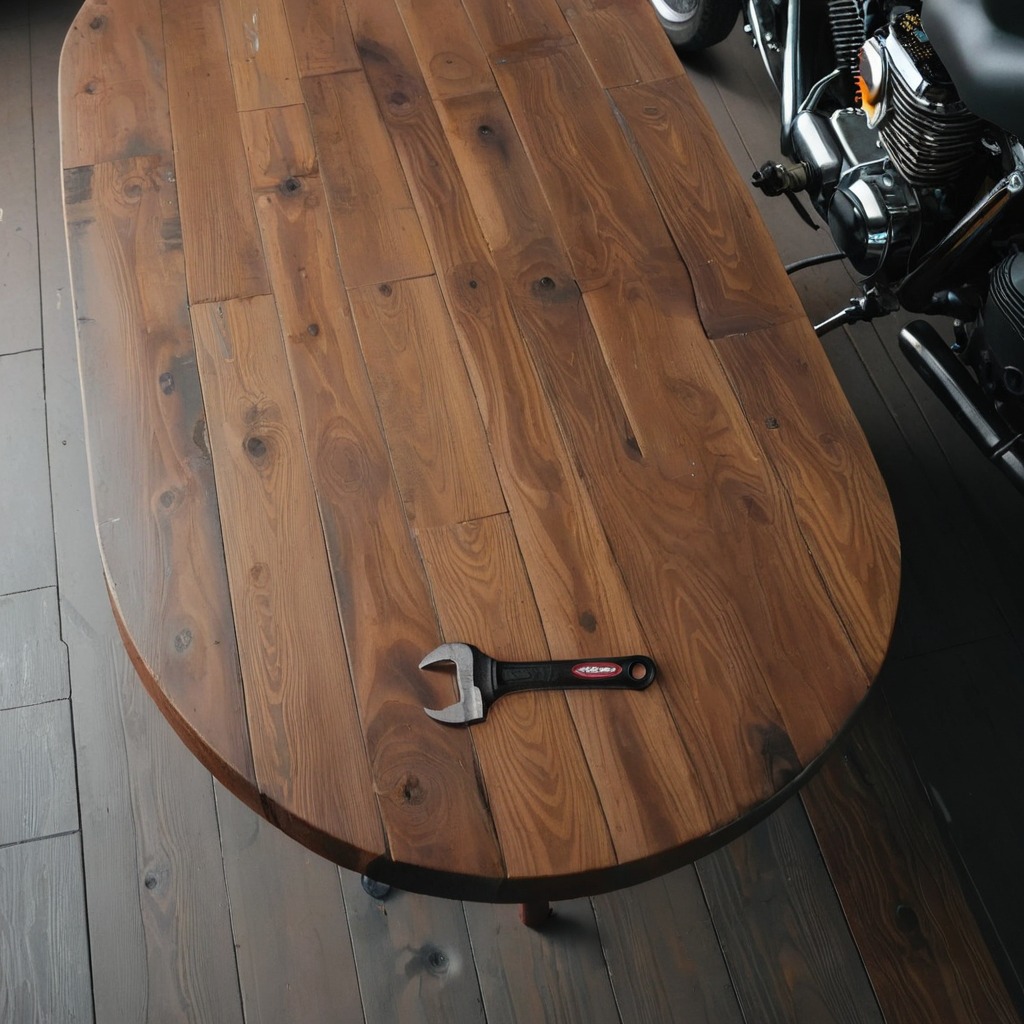
A wrench is lying on the wooden table in the vintage motorcycle garage.